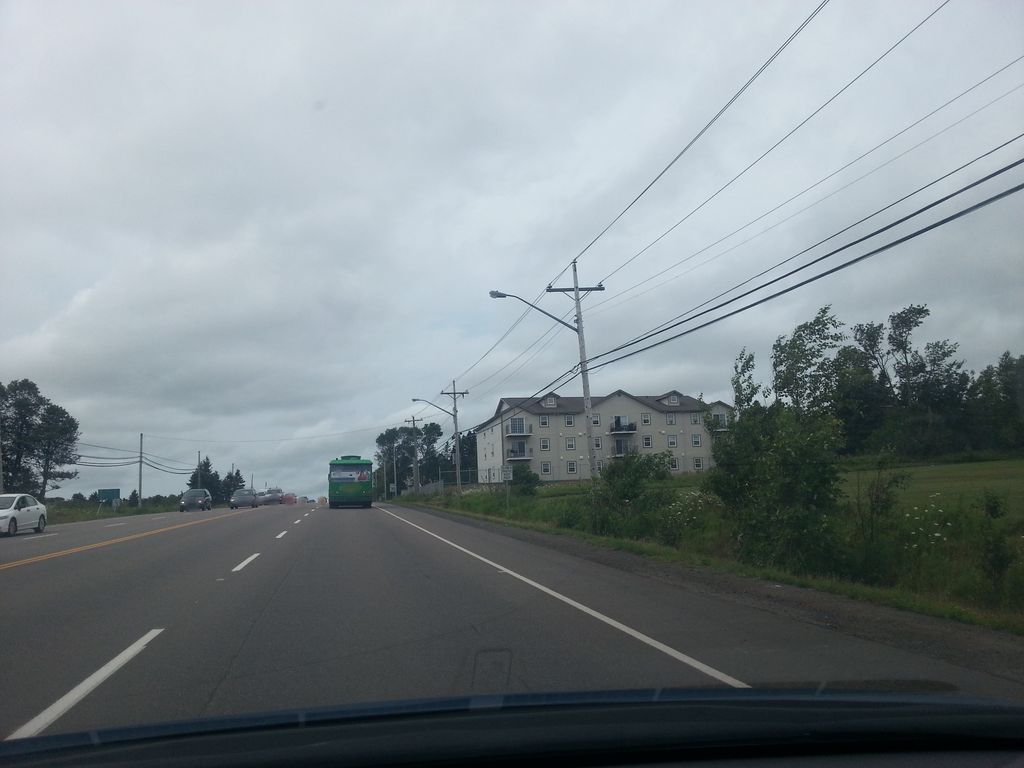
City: charlottetown